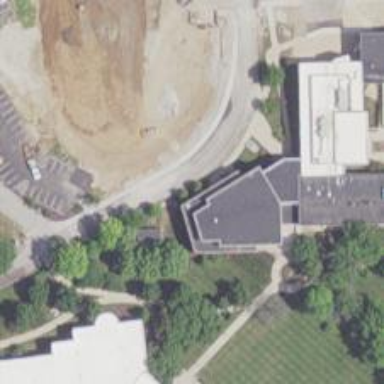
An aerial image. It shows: University building.